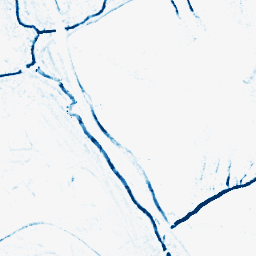
Category: morphological
Decomposition family: morphological_square
Decomposition parameters: operation: closing
size: 5
Upsampling method: bilinear
Upsampling parameters: scale: 8
Upsampling scale: 8